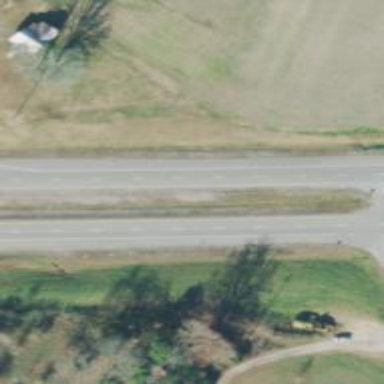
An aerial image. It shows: Trunk highway.